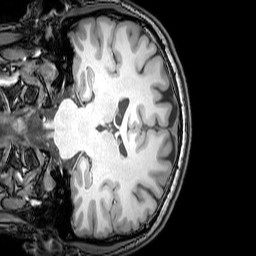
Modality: T1w
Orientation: coronal
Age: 26
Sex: male
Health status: healthy
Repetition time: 0.081 s
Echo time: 0.037 s